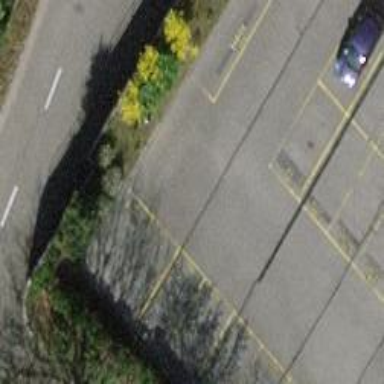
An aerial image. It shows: Parking aisle designated as service road.